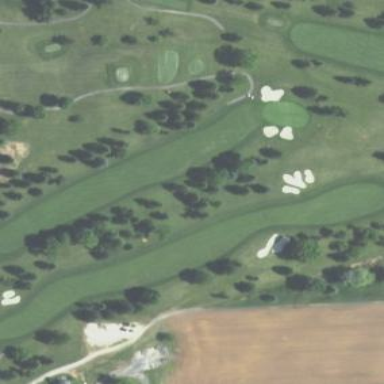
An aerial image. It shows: Golf fairway surrounded by grass.